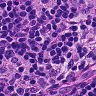
Metastatic tissue present: no